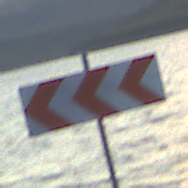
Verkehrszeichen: RichtungstafelnInKurvenGrossRechts
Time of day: SunriseSunset
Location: Outdoor (RoadRail)
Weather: PartlyCloudy
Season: NotSpecified
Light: Natural